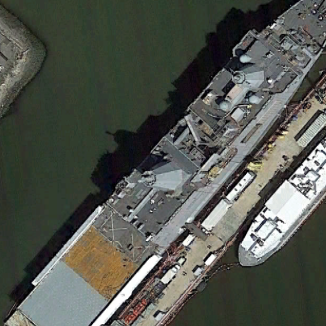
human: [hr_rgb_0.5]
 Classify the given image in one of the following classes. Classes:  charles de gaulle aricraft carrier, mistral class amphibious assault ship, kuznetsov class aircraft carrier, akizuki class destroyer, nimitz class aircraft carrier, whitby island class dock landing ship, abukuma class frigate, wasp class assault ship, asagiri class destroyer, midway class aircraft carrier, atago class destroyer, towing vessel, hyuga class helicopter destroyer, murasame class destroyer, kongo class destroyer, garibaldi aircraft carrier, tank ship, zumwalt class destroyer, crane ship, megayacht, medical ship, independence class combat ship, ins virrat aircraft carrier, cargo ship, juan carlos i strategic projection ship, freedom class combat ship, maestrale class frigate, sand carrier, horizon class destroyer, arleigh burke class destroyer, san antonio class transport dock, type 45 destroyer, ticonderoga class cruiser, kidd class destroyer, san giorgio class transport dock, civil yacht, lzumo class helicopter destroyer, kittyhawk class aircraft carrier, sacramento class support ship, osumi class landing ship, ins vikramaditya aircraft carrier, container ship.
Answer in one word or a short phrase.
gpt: San Antonio class transport dock